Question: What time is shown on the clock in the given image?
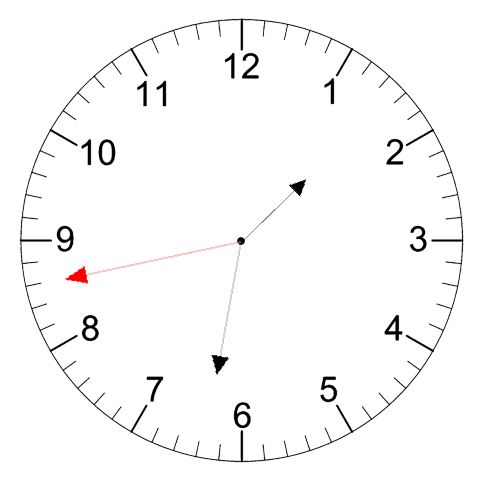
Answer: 01:31:43